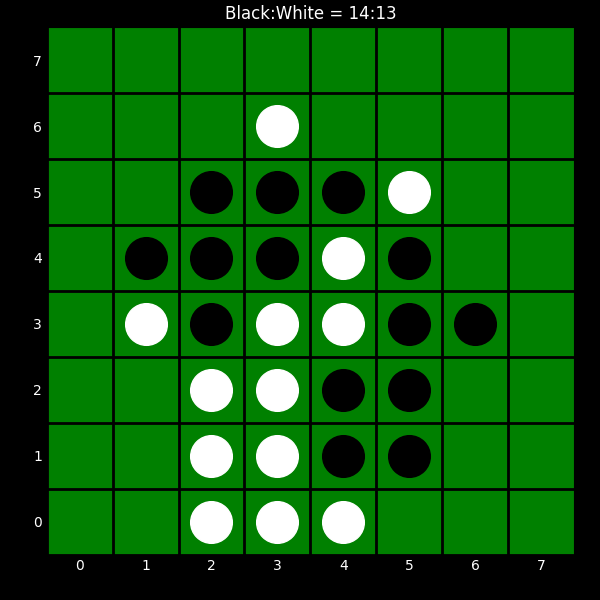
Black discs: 14
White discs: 13